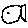
Label: fish